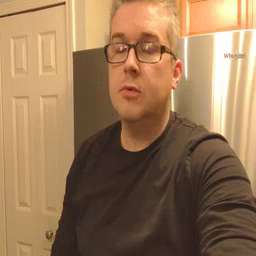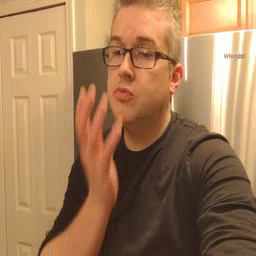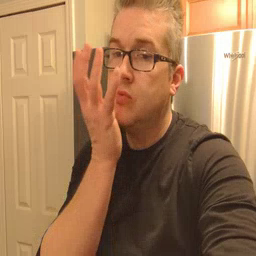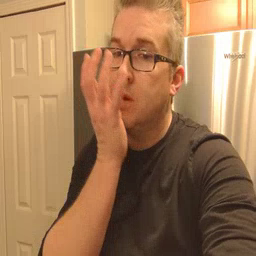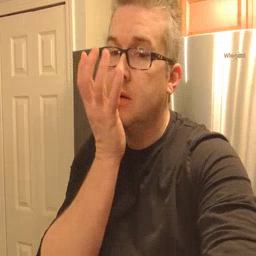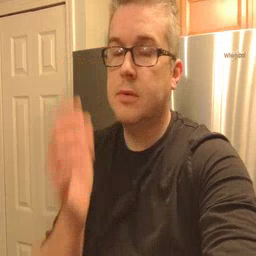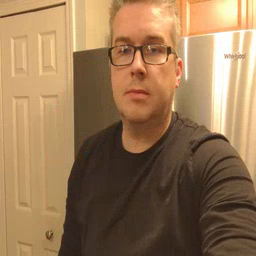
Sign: grass